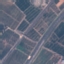
Land use / land cover: Highway